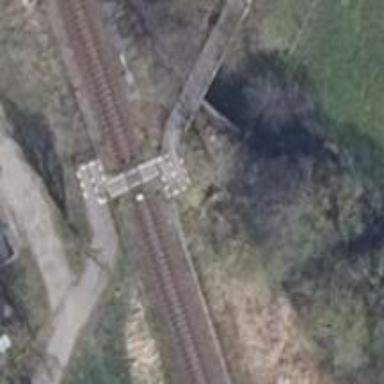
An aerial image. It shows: Railway crossing with chicane.